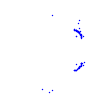
Particle: proton